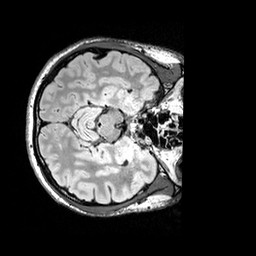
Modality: FLAIR
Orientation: axial
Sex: male
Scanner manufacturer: siemens
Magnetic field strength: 3 T
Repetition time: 5 s
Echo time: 0.395 s